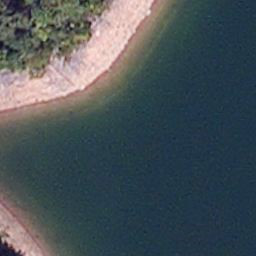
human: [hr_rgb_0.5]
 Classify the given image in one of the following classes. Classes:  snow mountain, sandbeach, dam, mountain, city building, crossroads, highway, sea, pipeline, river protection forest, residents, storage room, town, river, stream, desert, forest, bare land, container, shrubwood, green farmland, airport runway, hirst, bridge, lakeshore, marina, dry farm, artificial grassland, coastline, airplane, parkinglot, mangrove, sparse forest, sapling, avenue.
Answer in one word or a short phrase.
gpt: lakeshore